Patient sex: M
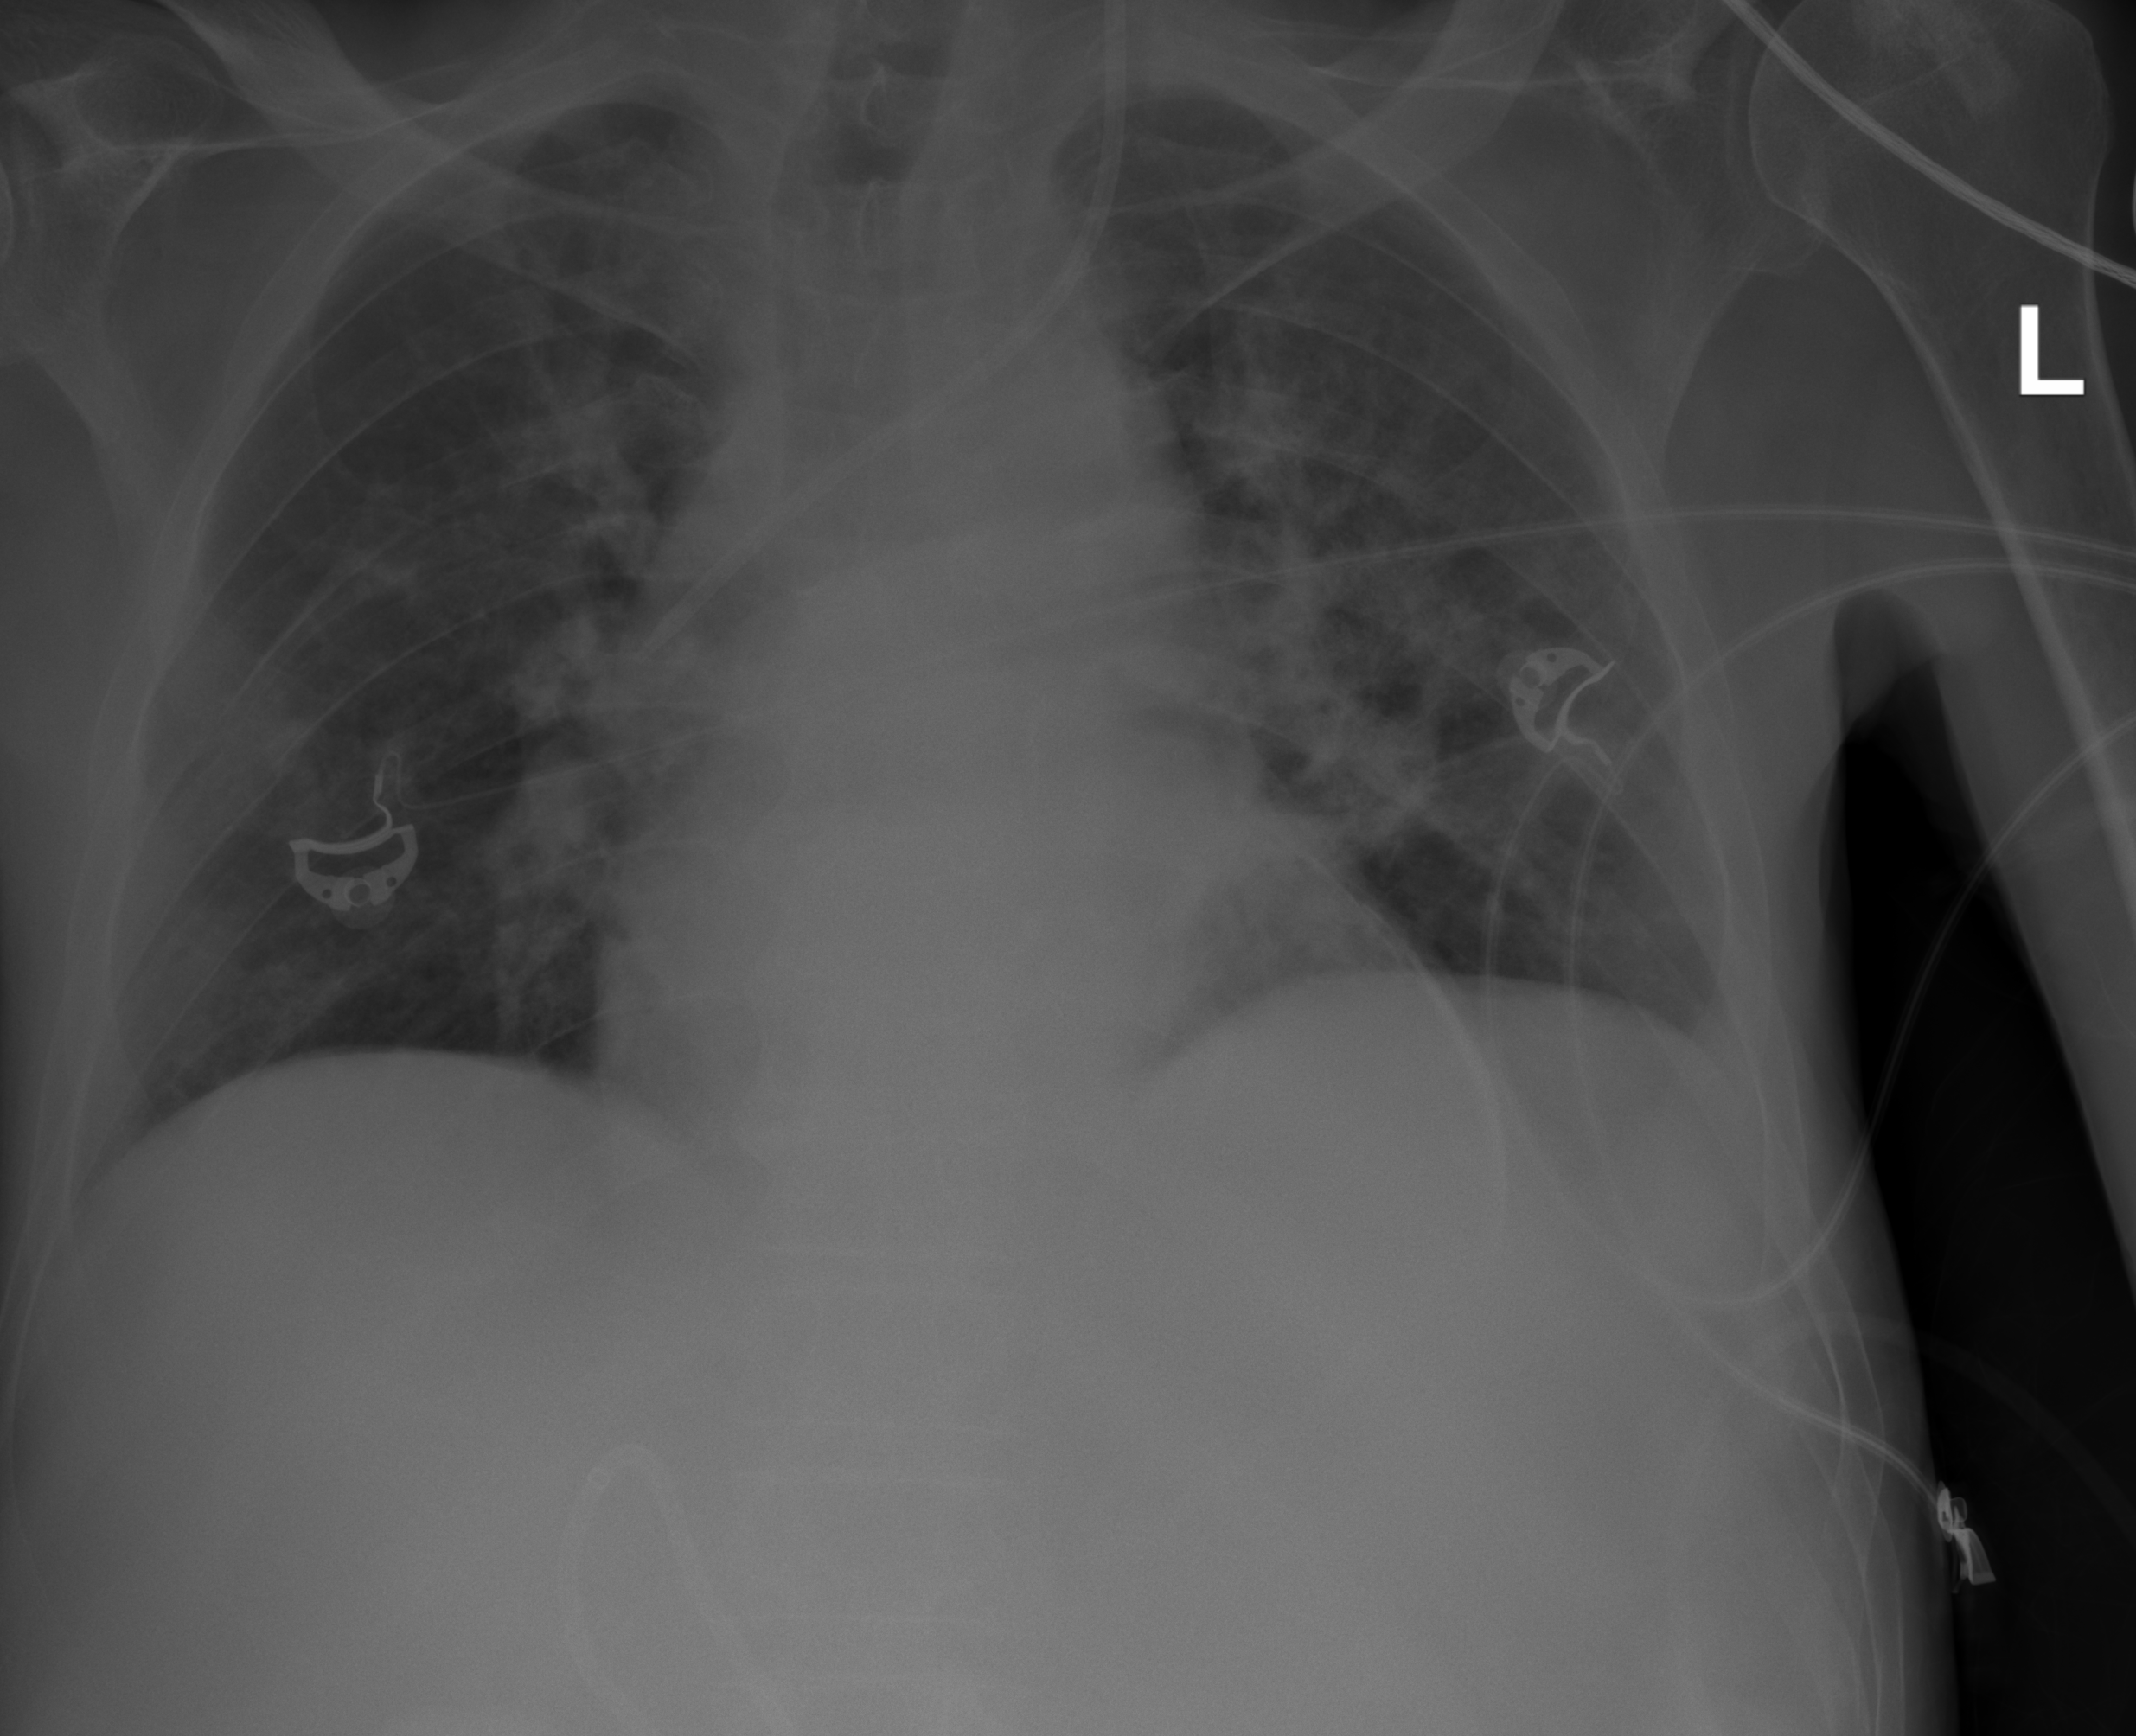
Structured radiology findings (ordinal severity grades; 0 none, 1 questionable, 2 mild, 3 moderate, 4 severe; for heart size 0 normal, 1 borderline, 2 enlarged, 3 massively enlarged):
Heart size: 0
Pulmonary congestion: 2
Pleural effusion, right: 0
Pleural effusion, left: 0
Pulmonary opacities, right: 2
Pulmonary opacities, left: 2
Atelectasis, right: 0
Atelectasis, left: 2